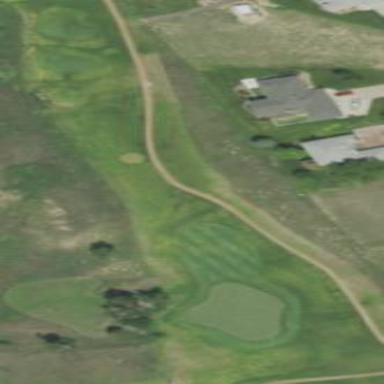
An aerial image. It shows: Area of rough grass used for golf.